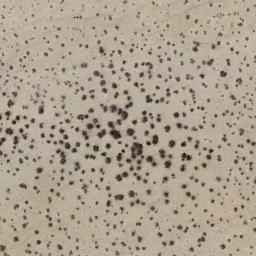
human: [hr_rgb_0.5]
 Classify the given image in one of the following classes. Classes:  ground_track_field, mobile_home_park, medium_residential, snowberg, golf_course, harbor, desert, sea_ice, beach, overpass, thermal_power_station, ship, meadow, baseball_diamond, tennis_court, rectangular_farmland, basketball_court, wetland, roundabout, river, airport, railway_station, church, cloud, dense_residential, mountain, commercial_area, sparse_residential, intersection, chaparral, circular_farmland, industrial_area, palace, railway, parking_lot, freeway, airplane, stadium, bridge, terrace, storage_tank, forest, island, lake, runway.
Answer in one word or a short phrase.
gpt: chaparral